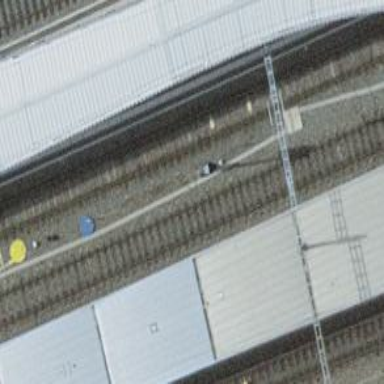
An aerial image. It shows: Railway signal.